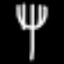
Label: fork